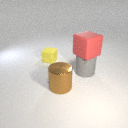
large gray rubber cylinder below large red rubber cube